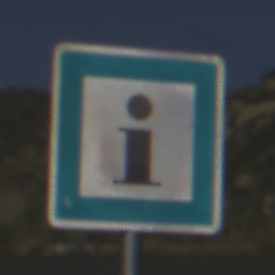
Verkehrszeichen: Informationsstelle
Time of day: MorningAfternoon
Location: Outdoor (RoadRail)
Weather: PartlyCloudy
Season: NotSpecified
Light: Natural